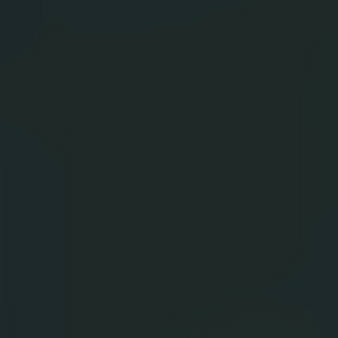
Label: other